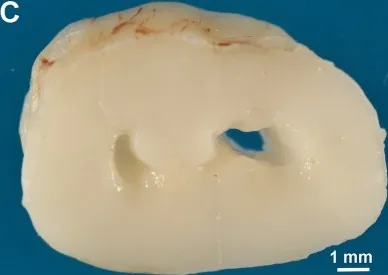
Topography, MRI, and gross pathological appearance of canine snake eye myelopathy (SEM)-like phenotype. (C) The SEM-like phenotype is pathologically characterized by bilateral cavitations in the C5 ventral horns and poliomalacia; Case 1.
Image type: radiology (ultrasound)